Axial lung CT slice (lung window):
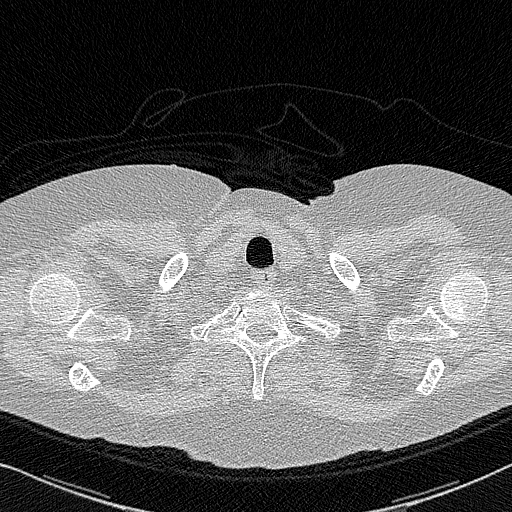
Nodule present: no